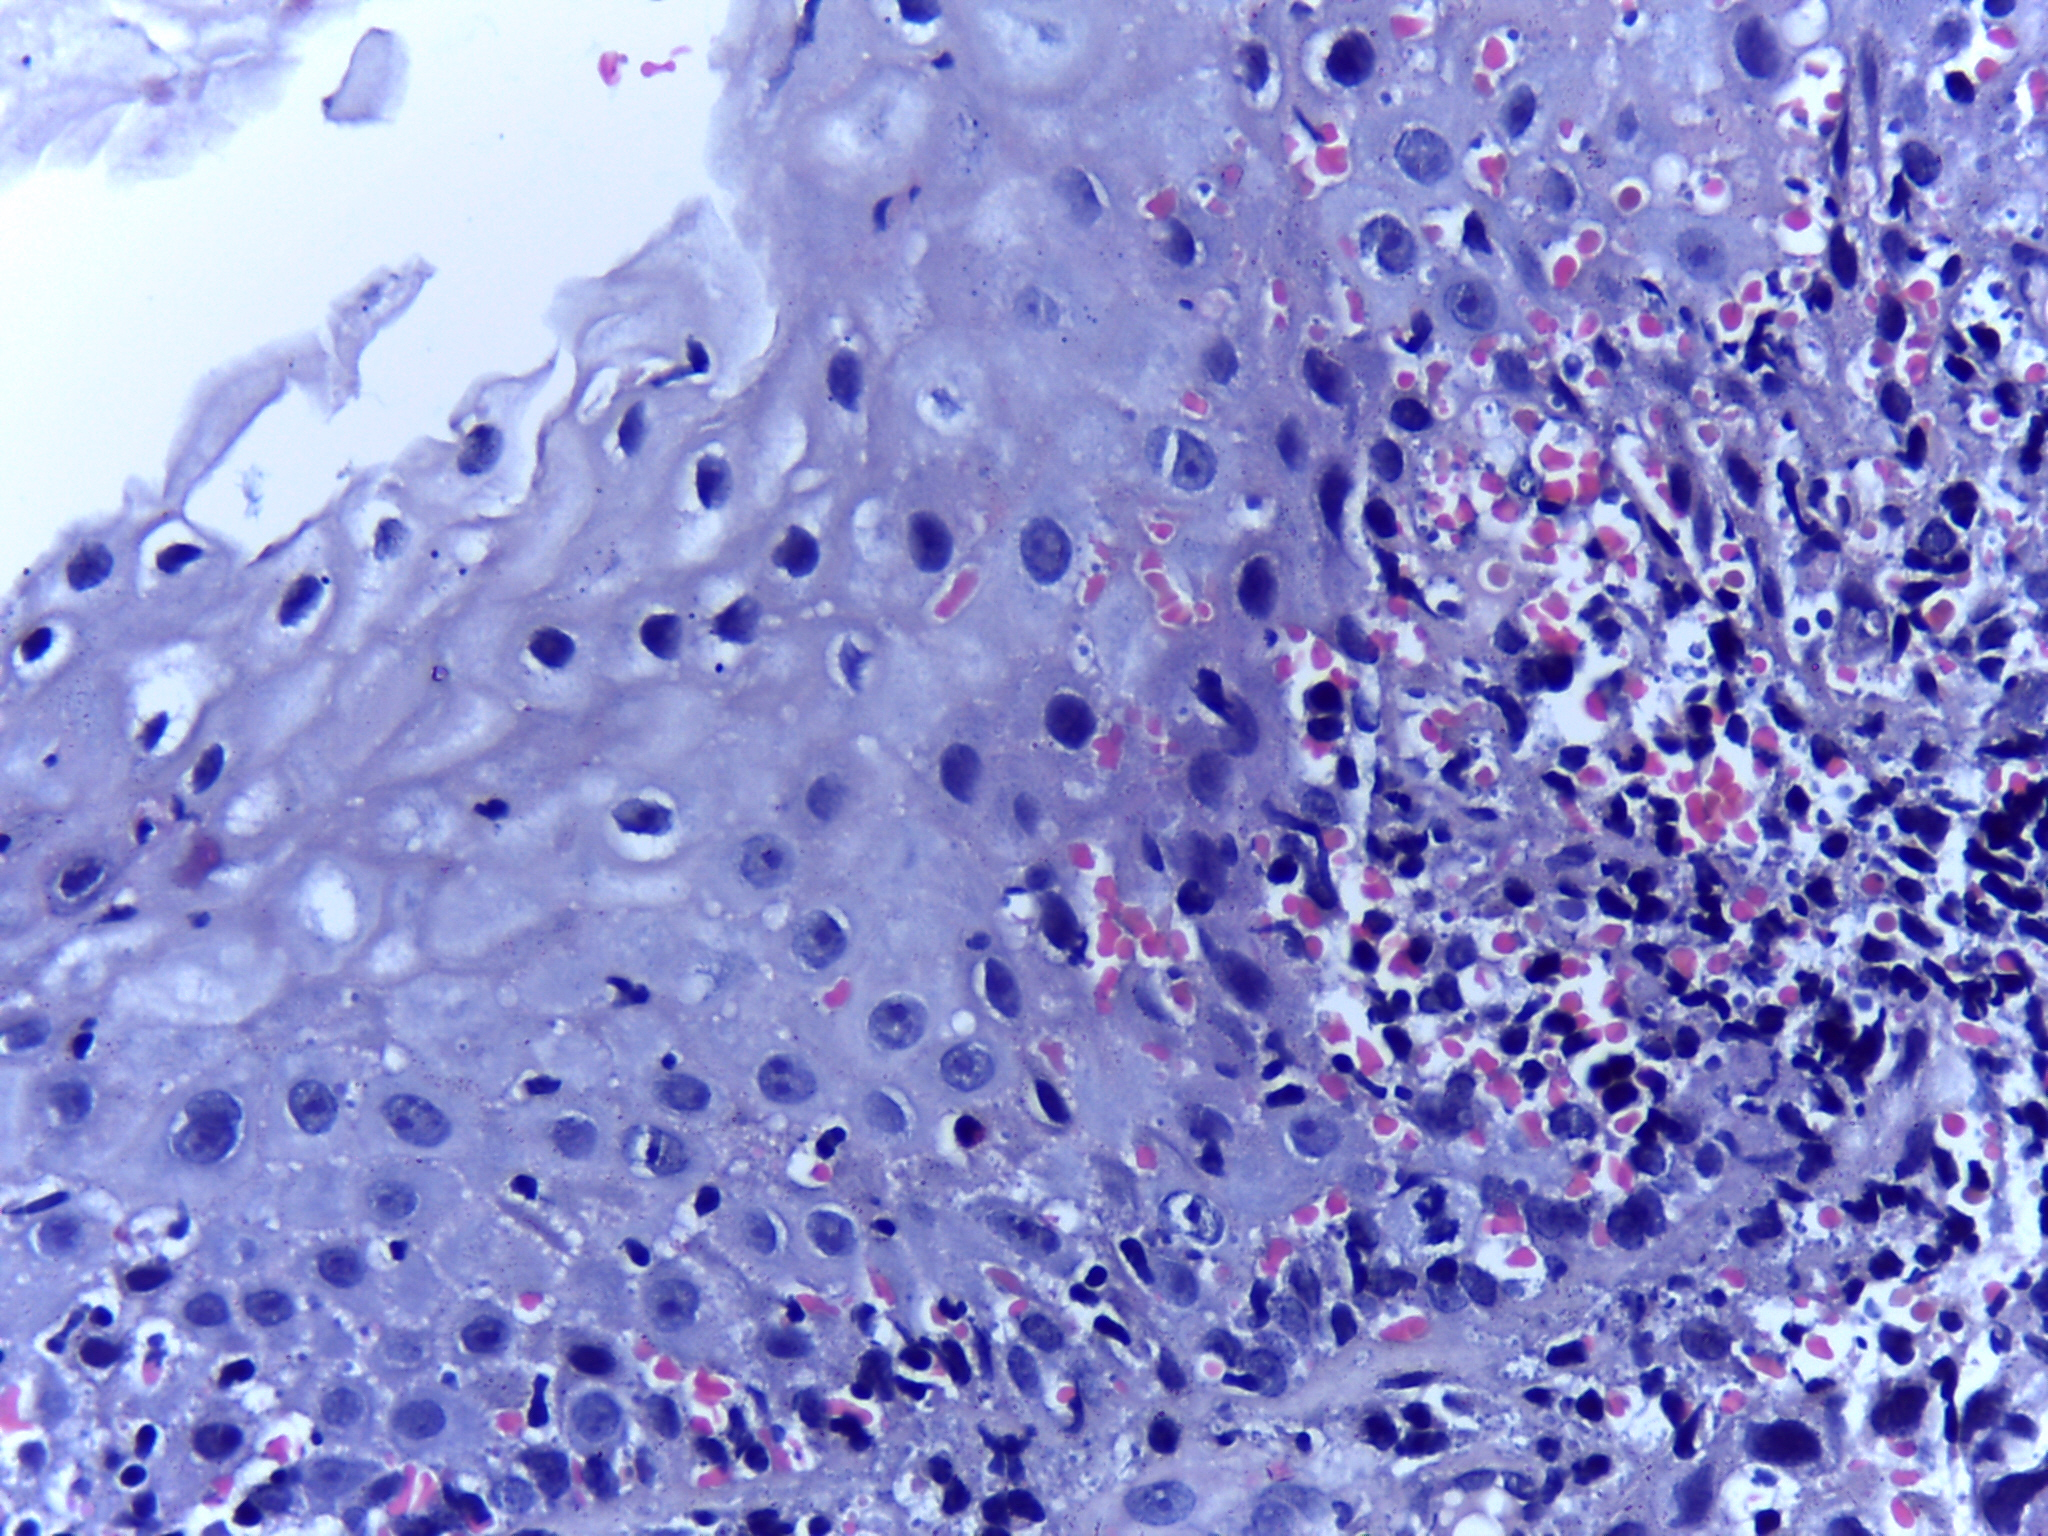
Diagnosis: OSCC